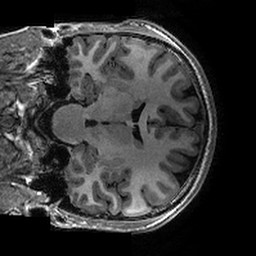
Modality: T1w
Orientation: coronal
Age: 25
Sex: male
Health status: healthy
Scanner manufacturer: ge
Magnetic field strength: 3 T
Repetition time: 0.006652 s
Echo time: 0.002928 s